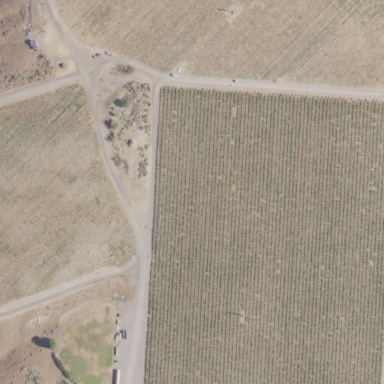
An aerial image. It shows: Vineyard with grape crops.